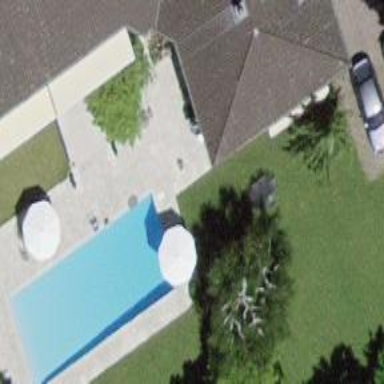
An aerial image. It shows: Swimming pool located in leisure land.